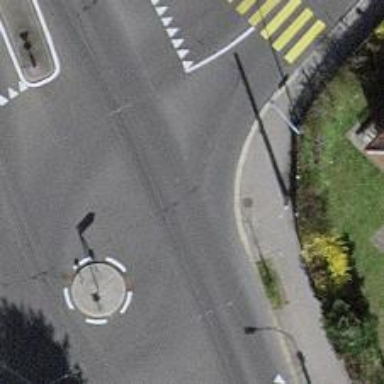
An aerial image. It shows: Primary highway with asphalt surface leading to roundabout. Trolley wire is present along the route.